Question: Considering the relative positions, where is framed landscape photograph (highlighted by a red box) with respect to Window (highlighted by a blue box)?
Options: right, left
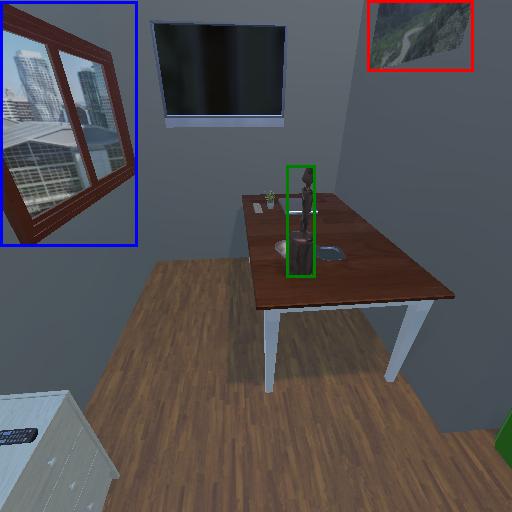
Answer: right